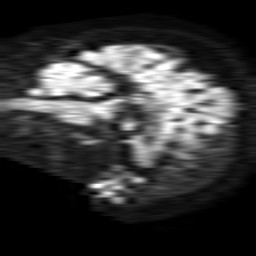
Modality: TRACE
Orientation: sagittal
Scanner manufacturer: philips
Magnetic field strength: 1.5 T
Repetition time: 4.6 s
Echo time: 0.08517 s